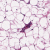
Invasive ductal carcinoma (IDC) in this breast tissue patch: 0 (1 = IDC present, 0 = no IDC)